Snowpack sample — Buffalo Mountain, Silverthorne, Colorado, USA (1/25/25, 10:11 AM MST)
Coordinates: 39.6222, -106.1139
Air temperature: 22 °F
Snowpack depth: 110 cm
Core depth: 40 cm
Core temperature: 46.4 °F
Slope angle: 12°, slope face: 102°
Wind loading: high
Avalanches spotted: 0
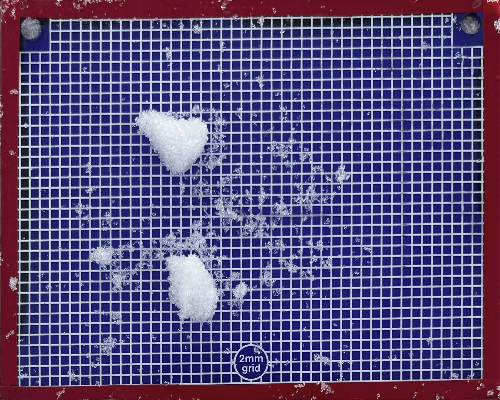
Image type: profile
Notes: No avalanches nearby, collected on the outskirts of a fire break 15 meters from the treeline, on way to Buffalo and Red Mountain